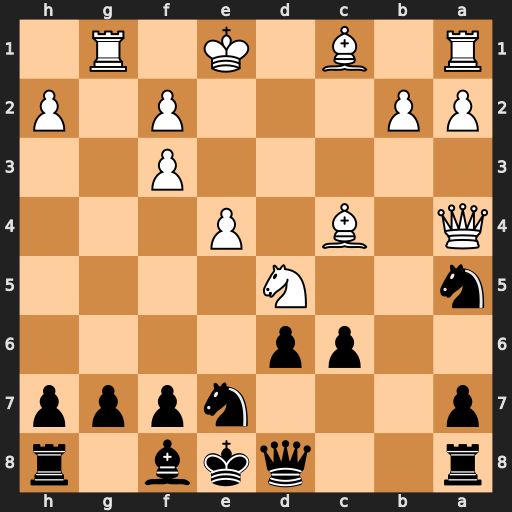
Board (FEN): r2qkb1r/p3nppp/2pp4/n2N4/Q1B1P3/5P2/PP3P1P/R1B1K1R1
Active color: b
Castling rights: Qkq
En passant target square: -
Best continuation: Nxc4 Nxe7 Nb6 Qxc6+ Kxe7